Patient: sex F, age 77
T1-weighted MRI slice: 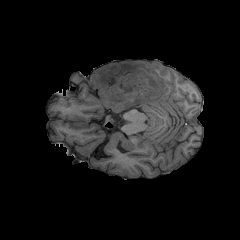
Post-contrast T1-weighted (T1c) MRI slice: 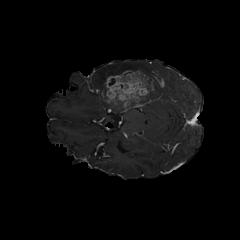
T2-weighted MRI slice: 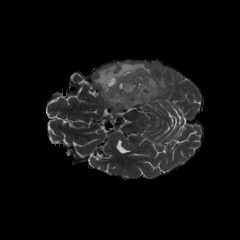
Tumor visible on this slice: yes
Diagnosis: Glioblastoma, IDH-wildtype
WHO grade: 4